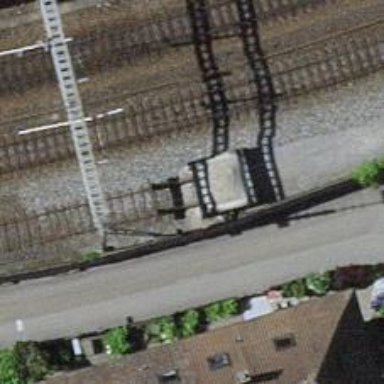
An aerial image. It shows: Railway buffer stop.